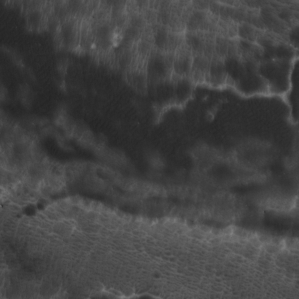
Label: non_frost